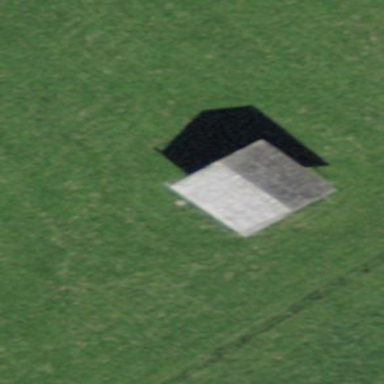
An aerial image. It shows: Barn.